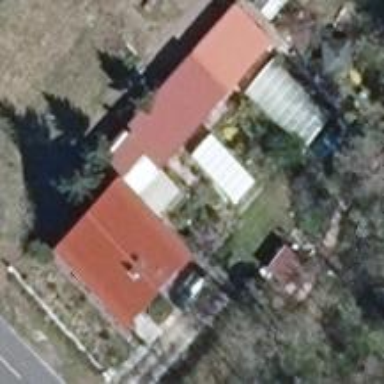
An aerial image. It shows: House with gabled roof oriented along with red color.